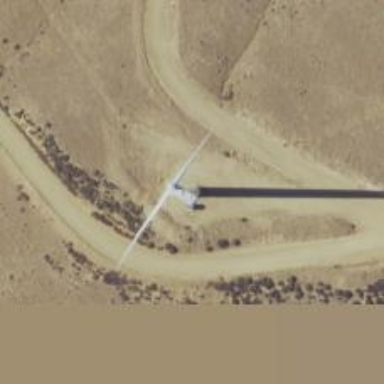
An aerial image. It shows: Wind turbine power generator.